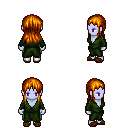
a pixel art fantasy rpg character, female body template, dark elf, purple skin, green robe, teal pants, dark blonde unkempt hairstyle, brown slippers, four views (front, back, left, right), 2x2 character sprite sheet, small pixel art, hard edges, no anti-aliasing